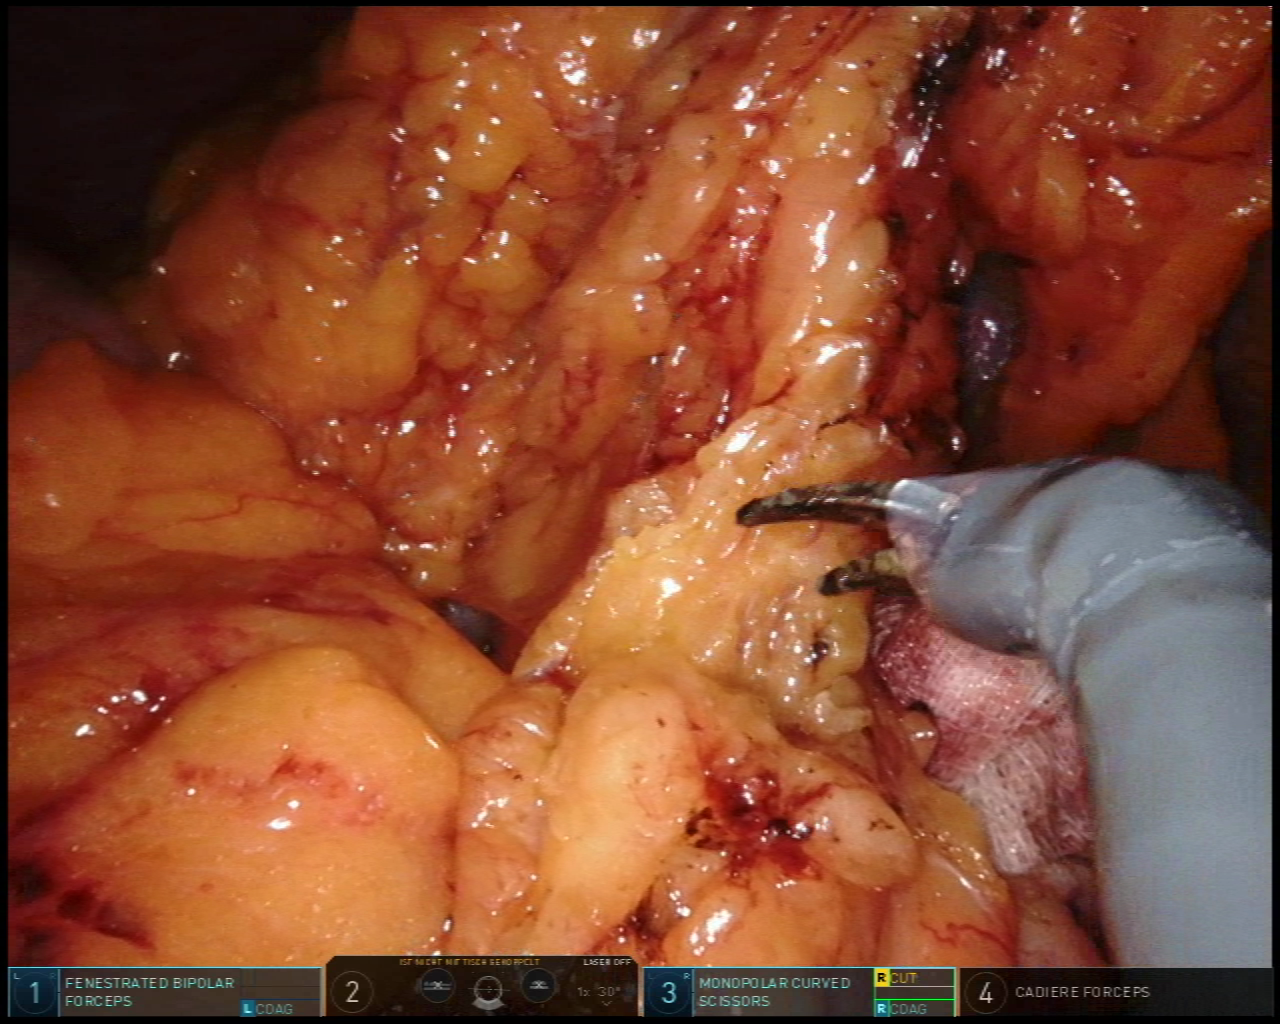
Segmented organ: spleen
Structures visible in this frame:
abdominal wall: yes
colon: no
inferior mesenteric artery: no
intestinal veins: no
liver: no
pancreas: no
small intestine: no
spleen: yes
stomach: yes
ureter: no
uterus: no
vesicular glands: no